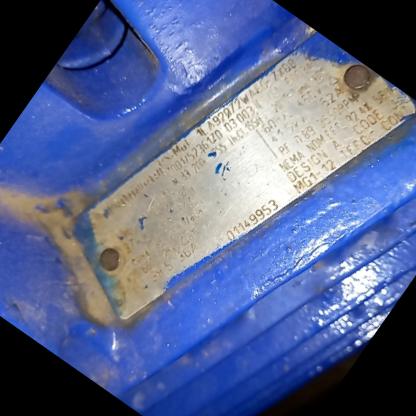
Klasa: tabliczka-znamionowa